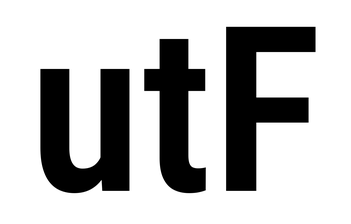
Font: Roboto_Condensed_SemiBold